Current action and preconditions to check: trajectory_clear

Your task: For each precondition in the list above, predict whether it will hold at this action.

Consider the current scene as observed from the mobile robot's camera, and analyze the predicted future states of all dynamic agents (e.g., people, animals, vehicles, or any moving entities) within the NEXT SECOND.

IMPORTANT: Only answer "very likely" if you are absolutely certain—based on strong, clear evidence—that a dynamic agent will violate the precondition in the predicted future state. Do NOT answer "very likely" for unlikely, ambiguous, or low-probability risks.

Ask yourself for each precondition: Is there a high probability, with clear and convincing evidence, that the predicted future states of any dynamic agent will interfere with the predicted future state of the currently executing action within the NEXT SECOND, causing that precondition to fail?

Assess the risk level based on these predictions. Use "likely" or "very likely" if motions create a clear risk of interference.

Use "neutral" or "improbable" if agents are nearby but their predicted paths are clearly diverging or non-conflicting.

Failure Risk Categories: "very improbable", "improbable", "neutral", "likely", "very likely"

Answer Format: Output ONLY the probability_of_failure value from these categories: "very improbable", "improbable", "neutral", "likely", "very likely"

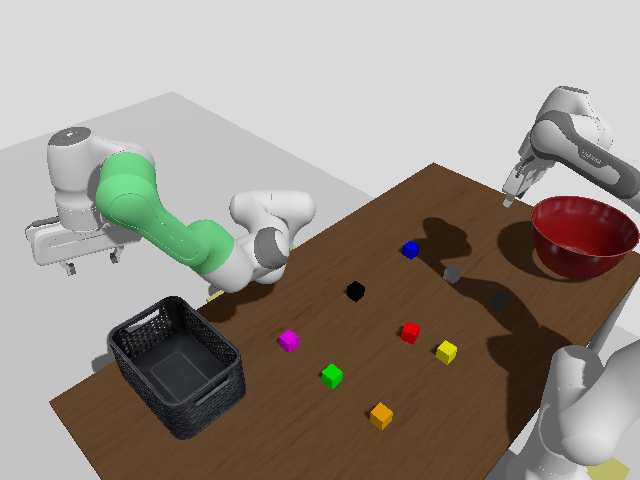

Answer: very improbable